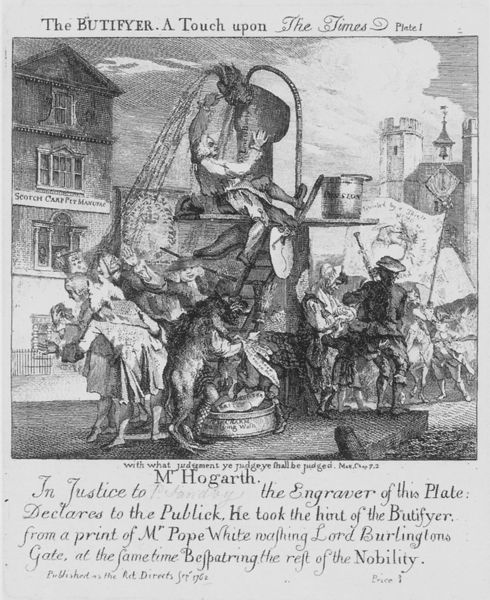
Titel: The Butifyer. A Touch upon The Times Plate 1
Künstler: Paul Sandby
Institution: London, British Museum
Schlagwörter: himmel, mann, wasser, wolf, menschen, stadt, fenster, strasse, tür, zeichnung, haus, hund, leute, trinken, bild, häuser, england, brunnen, turm, schrift, flagge, mauer, grafik, graphik, platz, banner, leiter, karikatur, druck, radierung, stich, text, fass, teufel, fanfare, englisch, tonne, ochs, pumpe, hogarth, brause, hograth, fane, justice, engraver, radueung, strichätzung